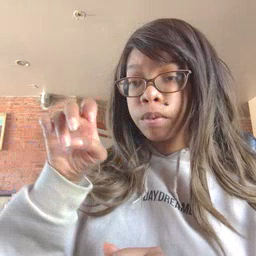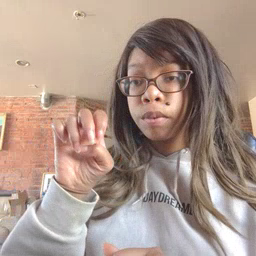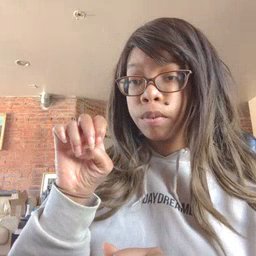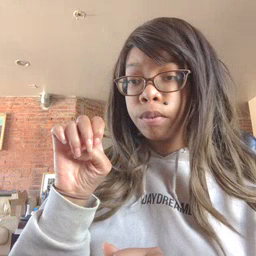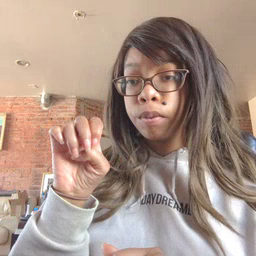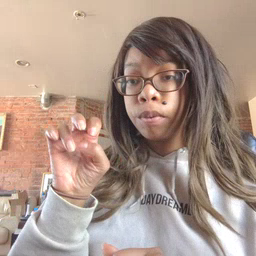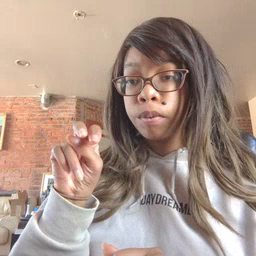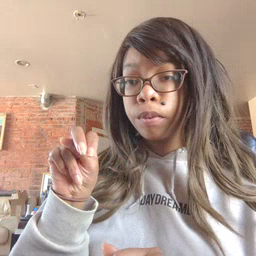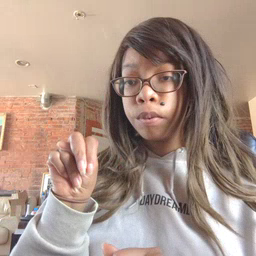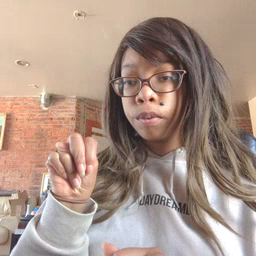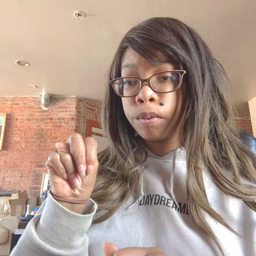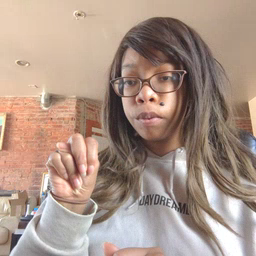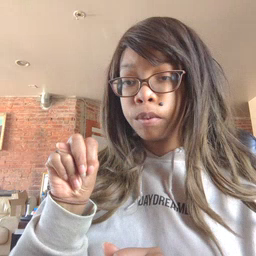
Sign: pen